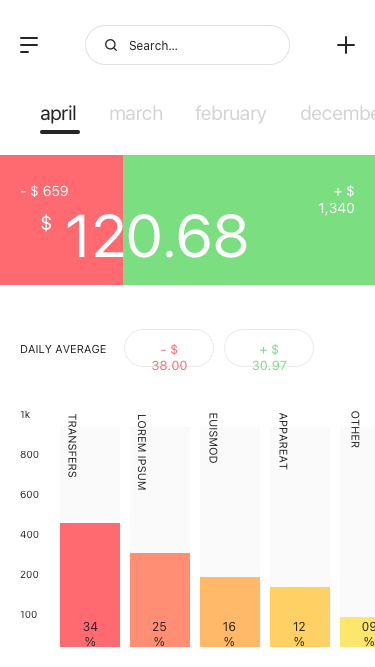
Text in this UI design:
april
march
february
december
120.68
$
+ $ 1,340
- $ 659
100
200
400
600
800
1k
Transfers
Lorem Ipsum
Euismod
Appareat
other
34%
25%
16%
12%
09%
Daily Average
- $ 38.00
+ $ 30.97